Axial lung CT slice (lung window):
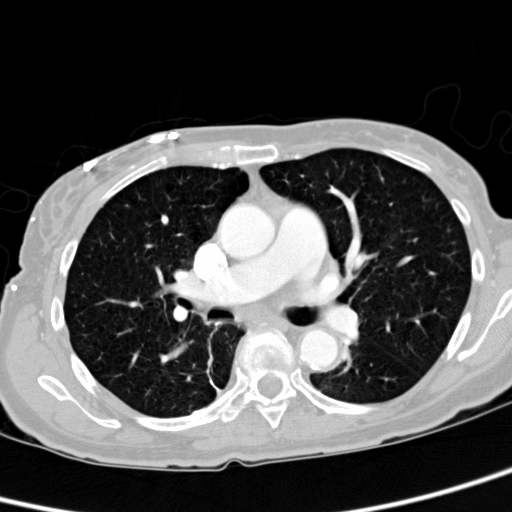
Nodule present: no